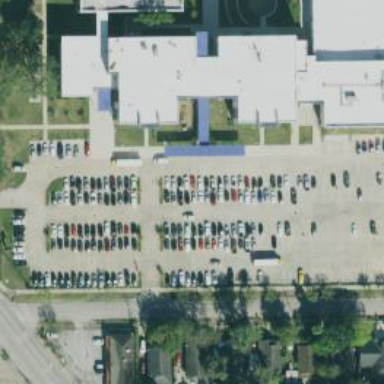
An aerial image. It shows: Parking area with surface.